Question: ## Does XCTest work with Pure Swift?
It appears that you can only use XCTest with swift classes that inherit from NSObject. Is there a method for testing PURE SWIFT classes with the built in test feature of Xcode? And if not what is a good framework.
---
Locations
FileReader
'''
public class FileReader {
}
public class FileReader2 : NSObject {
}
'''
FileReaderTests

So obviously it would appear that XCTestCase wants to reference ': NSObject' classes. Is there a way to test with a pure swift class that doesn't inherit from 'NSObject'
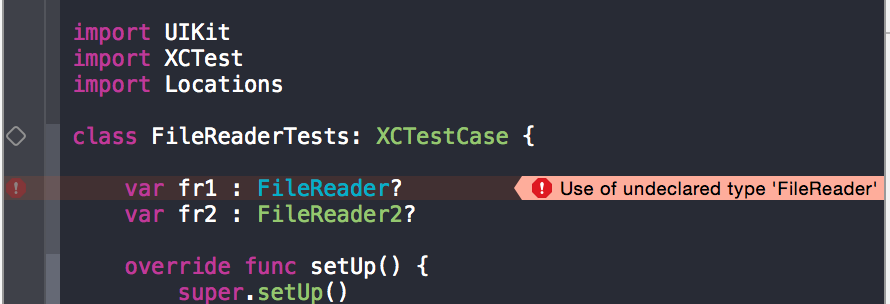
Answer: Select FileReader.swift in navigator, in File Inspector->Target Membership check test target to include file in unit test target.